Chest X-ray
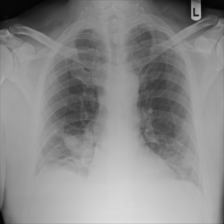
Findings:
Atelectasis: positive
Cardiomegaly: negative
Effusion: negative
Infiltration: positive
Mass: negative
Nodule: negative
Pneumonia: negative
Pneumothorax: negative
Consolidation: negative
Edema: negative
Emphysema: negative
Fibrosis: negative
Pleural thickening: negative
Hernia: negative